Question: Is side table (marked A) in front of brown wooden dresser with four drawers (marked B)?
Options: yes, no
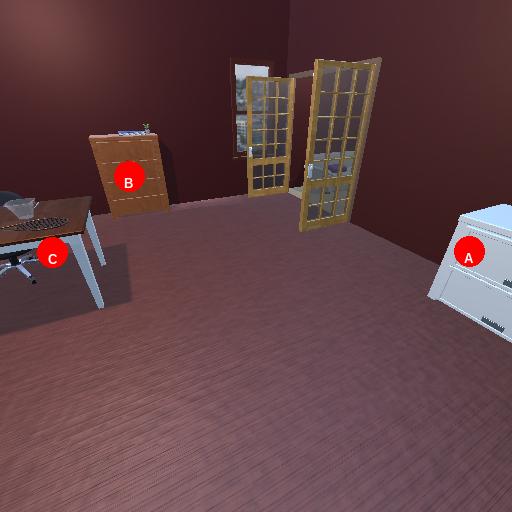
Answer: yes